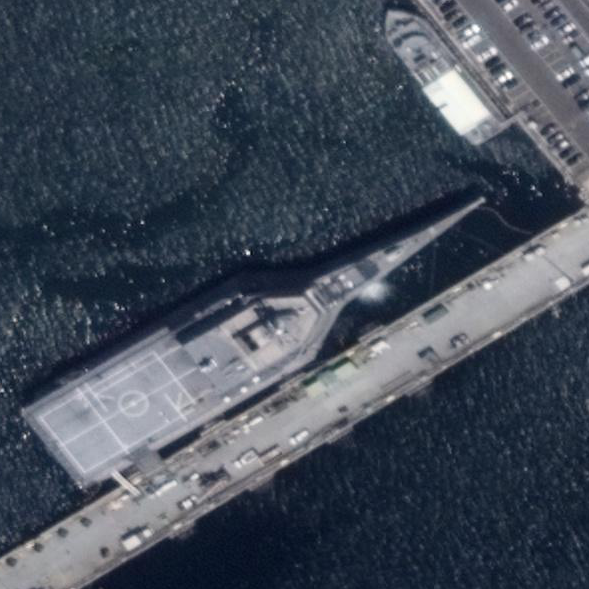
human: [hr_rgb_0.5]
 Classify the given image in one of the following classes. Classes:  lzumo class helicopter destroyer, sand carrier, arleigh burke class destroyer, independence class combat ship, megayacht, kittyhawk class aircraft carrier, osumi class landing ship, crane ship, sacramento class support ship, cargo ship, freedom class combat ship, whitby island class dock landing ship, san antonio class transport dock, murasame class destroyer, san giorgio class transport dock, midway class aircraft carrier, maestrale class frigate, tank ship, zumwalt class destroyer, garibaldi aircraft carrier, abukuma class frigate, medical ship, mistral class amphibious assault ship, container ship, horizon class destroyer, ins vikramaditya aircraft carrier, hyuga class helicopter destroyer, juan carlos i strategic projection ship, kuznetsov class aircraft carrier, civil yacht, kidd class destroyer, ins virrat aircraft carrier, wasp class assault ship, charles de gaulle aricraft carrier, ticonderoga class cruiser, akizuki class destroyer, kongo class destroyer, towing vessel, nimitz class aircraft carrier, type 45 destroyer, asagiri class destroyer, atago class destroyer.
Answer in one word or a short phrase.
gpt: Independence class combat ship